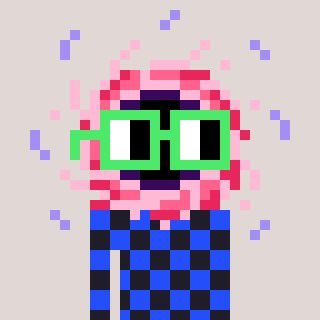
a pixel art character with square light green glasses, a blackhole-shaped head and a grayscale-colored body on a warm background